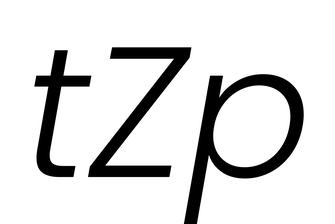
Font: Poppins-LightItalic